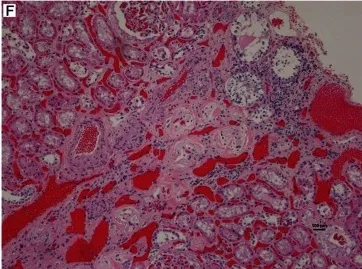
Chronic renal infarct with interstitial nephritis and fibrosis, 100x, H&E.
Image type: pathology (h&e)